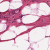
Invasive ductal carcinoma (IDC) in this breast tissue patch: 0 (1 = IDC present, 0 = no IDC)